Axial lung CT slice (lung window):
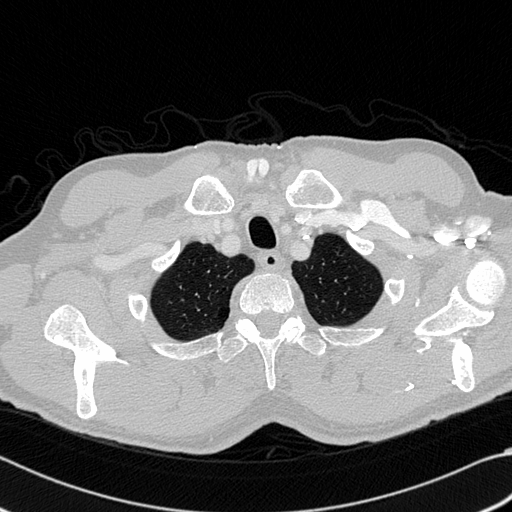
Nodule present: no